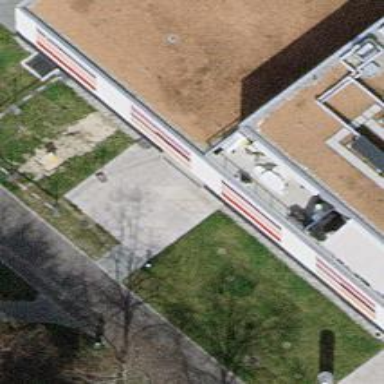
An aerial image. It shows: Healthcare clinic.